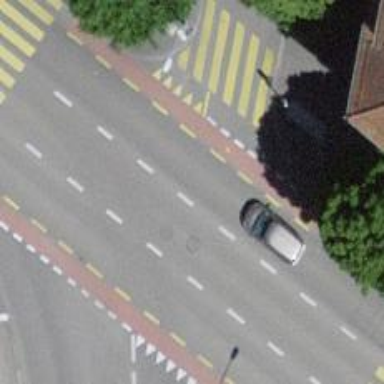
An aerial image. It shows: Primary highway with asphalt surface. There are sidewalks on both sides and cycle track.